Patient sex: M
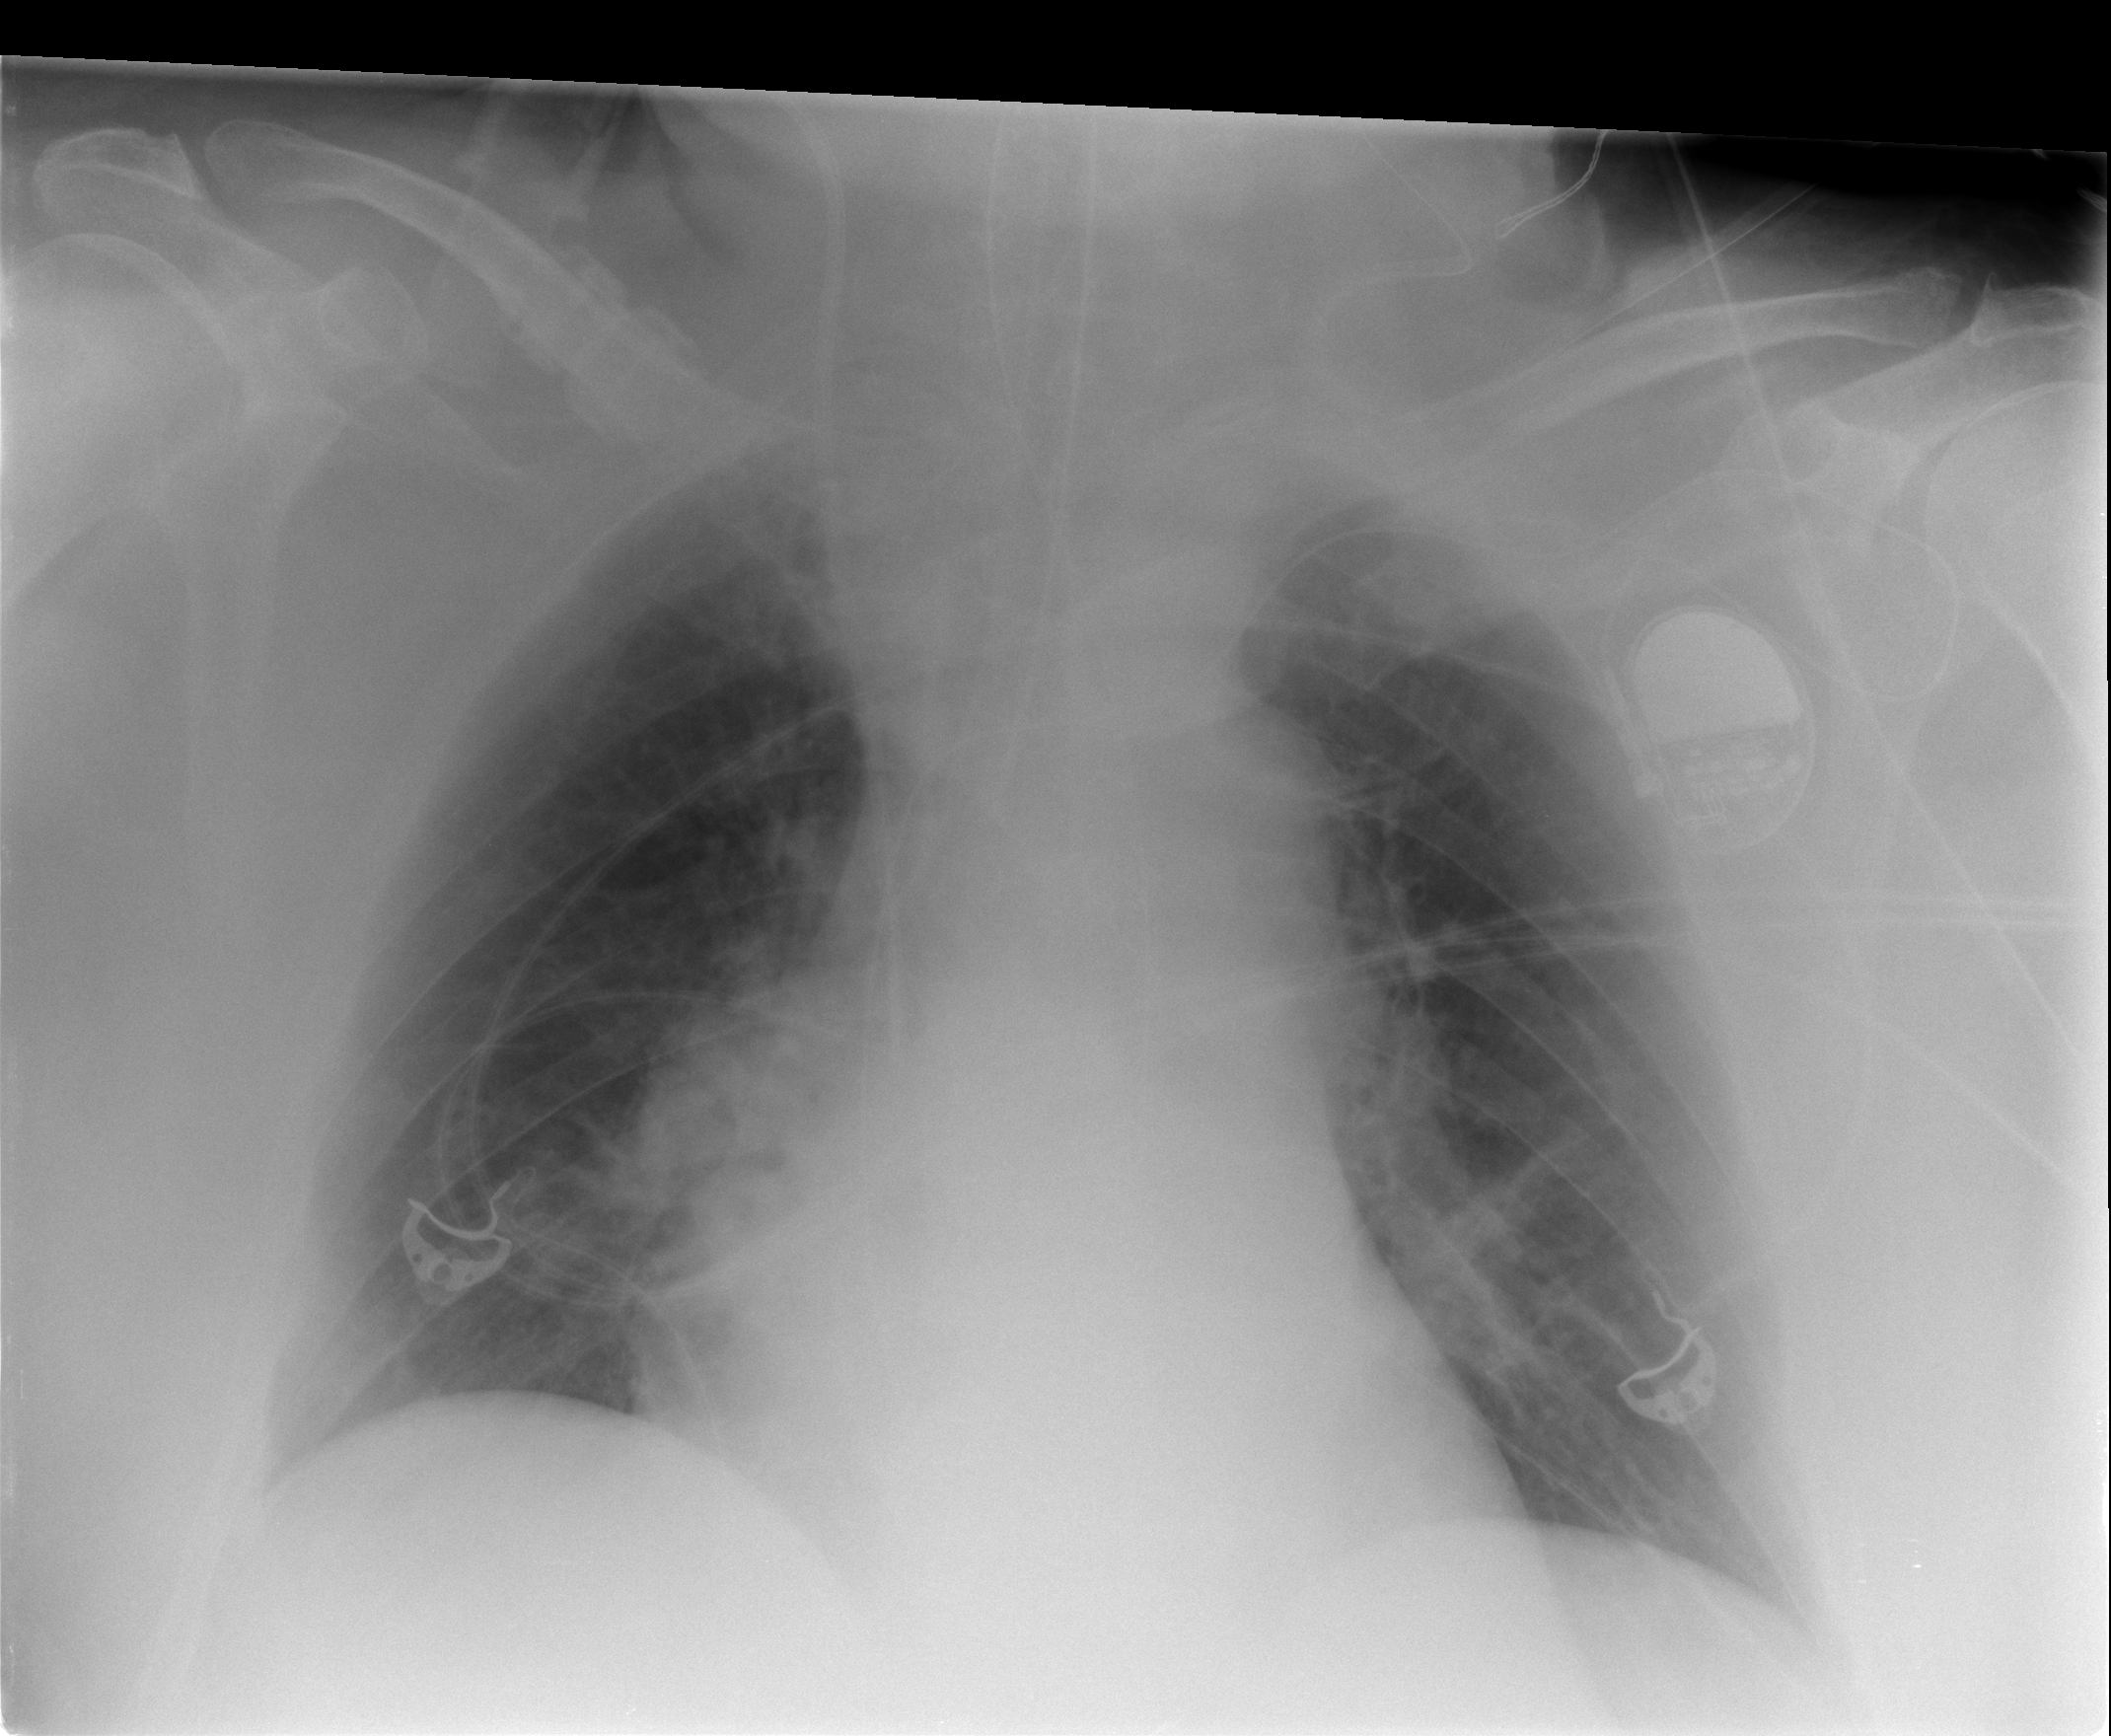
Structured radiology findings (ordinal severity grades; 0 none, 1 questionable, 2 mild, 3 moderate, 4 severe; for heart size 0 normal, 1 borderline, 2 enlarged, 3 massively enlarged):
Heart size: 2
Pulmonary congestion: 0
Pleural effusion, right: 0
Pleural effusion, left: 0
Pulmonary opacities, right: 1
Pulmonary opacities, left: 1
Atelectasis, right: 0
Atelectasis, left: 0